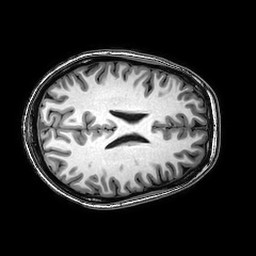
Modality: T1w
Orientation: axial
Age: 20
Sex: female
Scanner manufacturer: philips
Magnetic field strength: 3 T
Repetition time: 0.008164 s
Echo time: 0.00373 s